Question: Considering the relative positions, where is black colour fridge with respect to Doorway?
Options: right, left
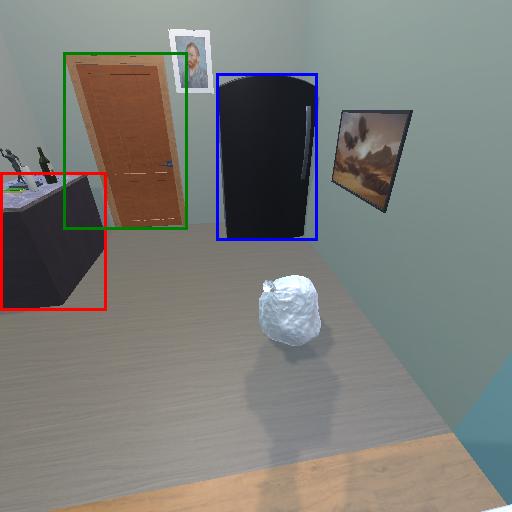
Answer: right